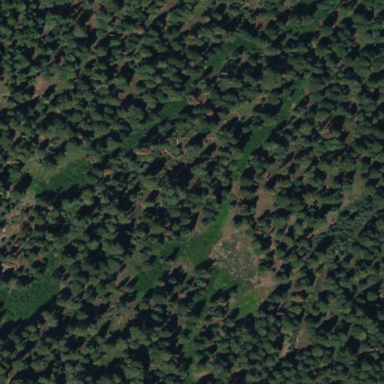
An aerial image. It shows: Wet meadow with wooded vegetation.